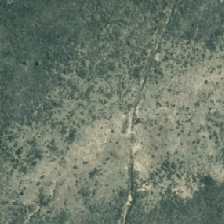
Land cover: manuka_kanuka